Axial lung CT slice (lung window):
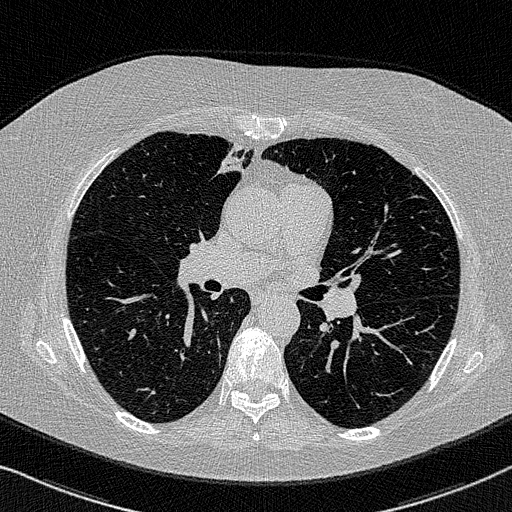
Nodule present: no